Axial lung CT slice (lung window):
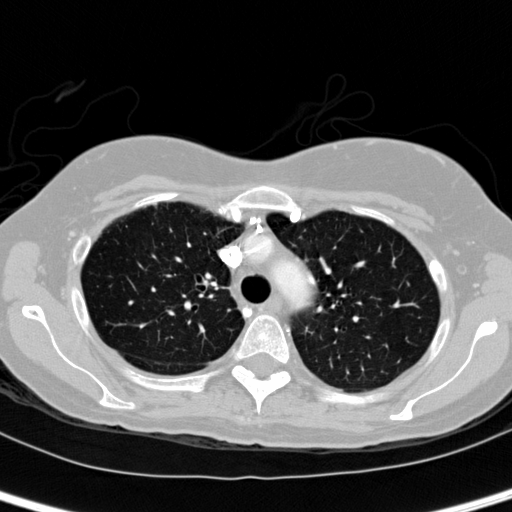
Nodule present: no